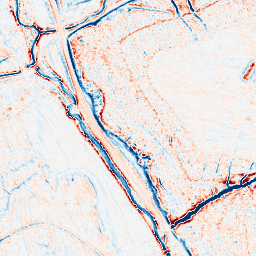
Category: edge_preserving
Decomposition family: anisotropic_diffusion
Decomposition parameters: iterations: 10
kappa: 50
gamma: 0.2
Upsampling method: bicubic
Upsampling parameters: scale: 4
Upsampling scale: 4